Question: '''
<?php
$s=mysql_query("SELECT * FROM bus_detail WHERE source_point='$source_point' AND destination_point='$destination' AND '".$day."' = 'yes'");
while($row=mysql_fetch_array($s)) {
$count+=1;
?>
<tr class="td_text">
<td><?php echo $count; ?></td>
<td><input name="bus_name" type="text" value="<?php echo $row['bus_name'];?>" class="input_box" /></td>
<td><?php echo $row['bus_no'];?></td>
<td><input name="bus_id" type="text" value="<?php echo $row['bus_id'];?>" style="border:0px; width:15px; text-align:left;" /></td>
<td><?php echo $row['departure_time'];?></td>
<td><?php echo $row['arrival_time'];?></td>
<td><?php echo $row['duration'];?></td>
<td><?php echo $row['seat_availablity'];?></td>
<td><?php echo $row['price'];?></td>
<td><a href="book.php?bus_id=<?php echo $row['bus_id'];?>"><input type="submit" value="Book Now" style="border:0px;" class="book" title="Search here" /></a></td></tr>
<?php
}
?>
'''
This code is totaly alright. But if there is no result according to the query I want to show "No such result found". I tried 'while(!$s)', but no result. Any help?
I want to show the result in the blank field

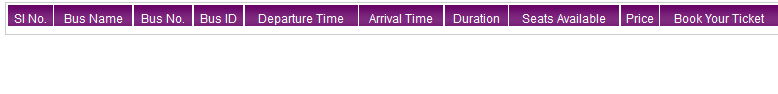
Answer: You can use mysql_num_rows($s), this will return the number of rows the query fetched, if there is no result, number of rows returned will be 0.
Add below line before executing the while loop,
'''
$num_rows = mysql_num_rows($s);
if($num_rows == 0) {
echo "No such result found";
return;
}
'''